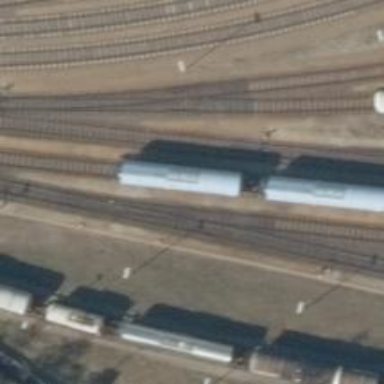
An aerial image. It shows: Railway yard used for servicing trains.